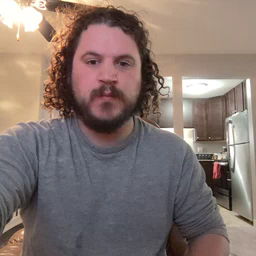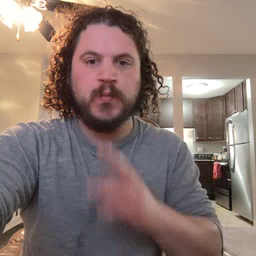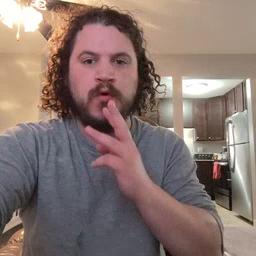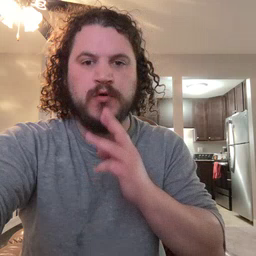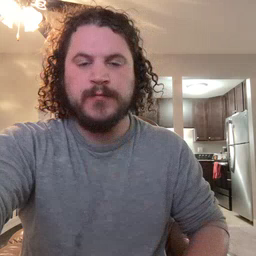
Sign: water